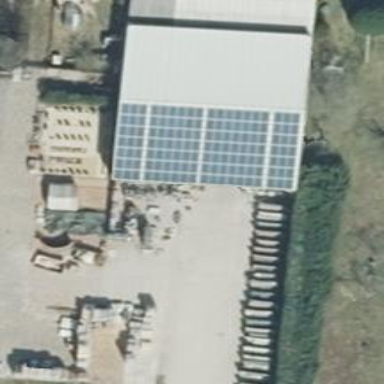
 consisting of solar photovoltaic panels."